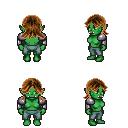
a pixel art fantasy rpg character, female body template, orc, green skin, steel arm armor, teal pants, brown loose hair, four views (front, back, left, right), 2x2 character sprite sheet, small pixel art, hard edges, no anti-aliasing